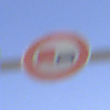
Verkehrszeichen: UeberholverbotKraftfahrzeuge
Umgebung: Outdoor, Nature
Tageszeit: SunriseSunset
Wetter: Clear
Licht: Natural
Jahreszeit: NotSpecified
Kontrast: HighContrast